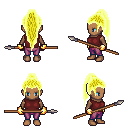
a pixel art fantasy rpg character, female body template, human, dark skin, maroon sleeveless shirt, magenta pants, gold extra-long topknot hairstyle, gold gloves, spear, four views (front, back, left, right), 2x2 character sprite sheet, small pixel art, hard edges, no anti-aliasing